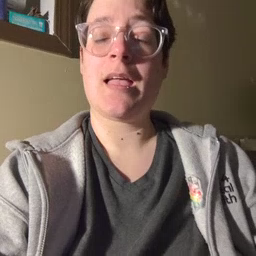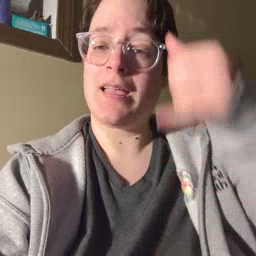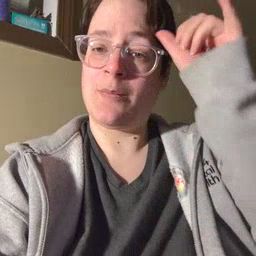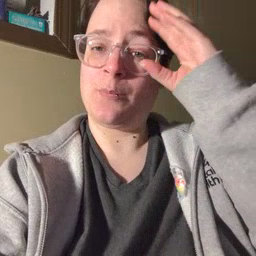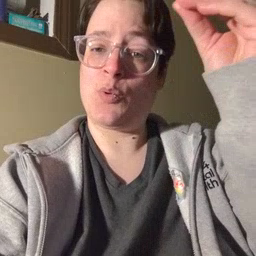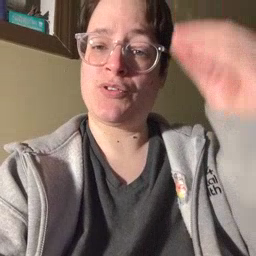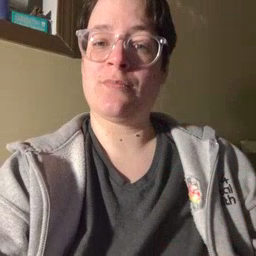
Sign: cowboy